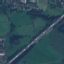
Label: Highway